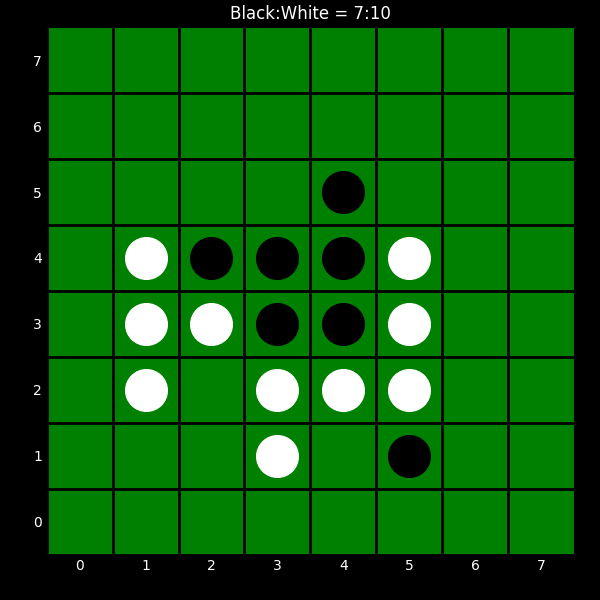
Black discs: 7
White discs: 10